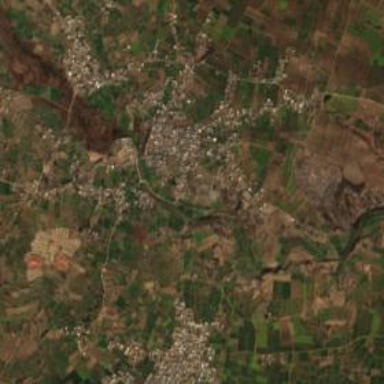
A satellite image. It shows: Village area.